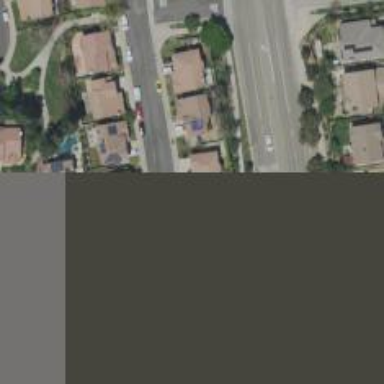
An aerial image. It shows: Residential road with separate asphalt sidewalk.